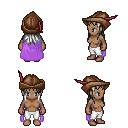
a pixel art fantasy rpg character, female body template, human, dark skin, lavender cape, white pants, white unkempt hairstyle, leather cap, four views (front, back, left, right), 2x2 character sprite sheet, small pixel art, hard edges, no anti-aliasing